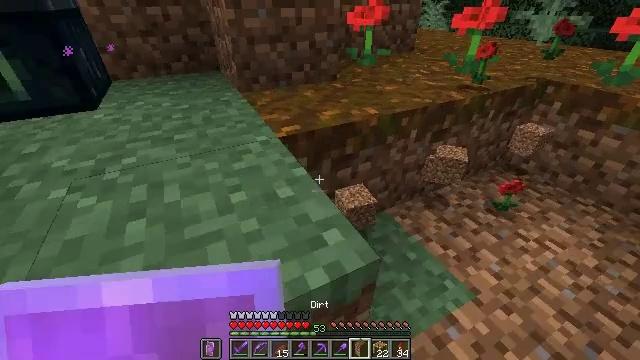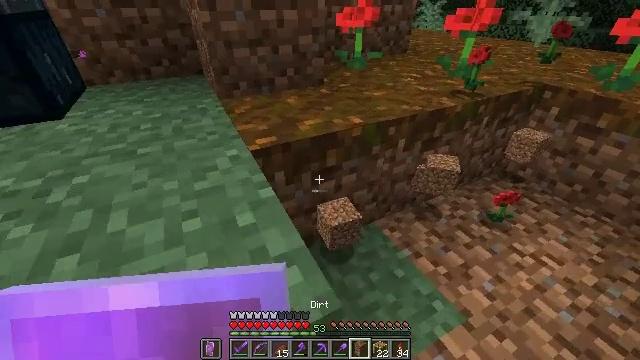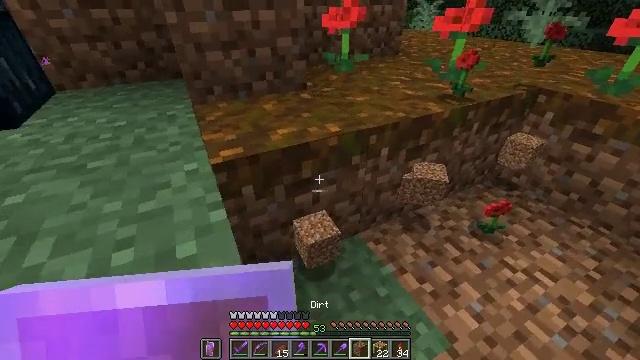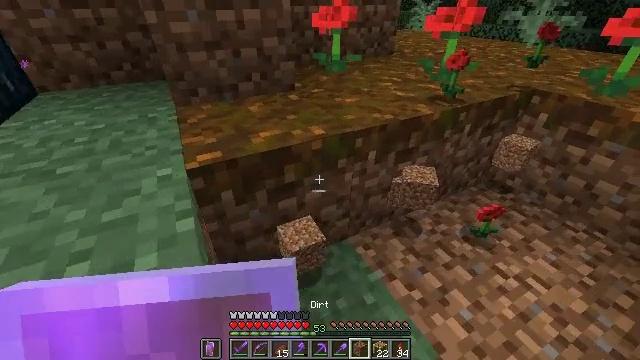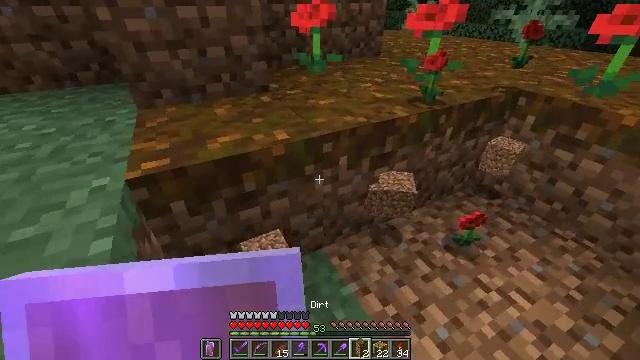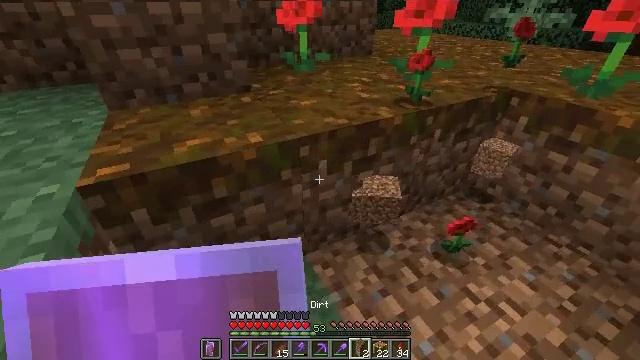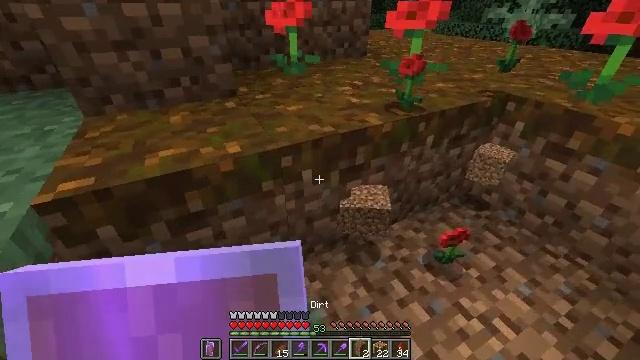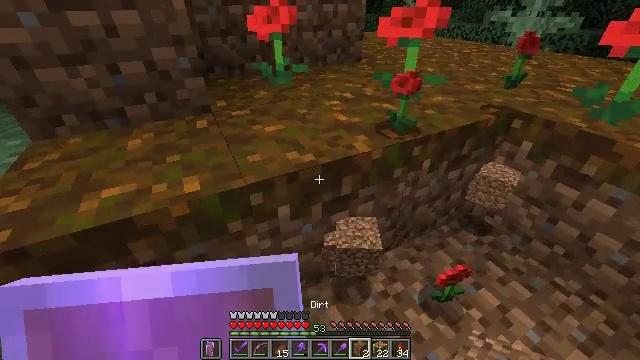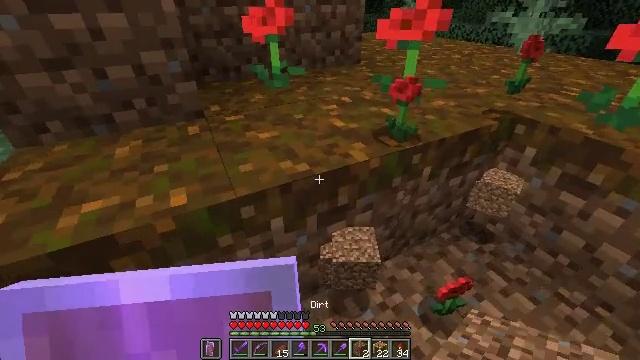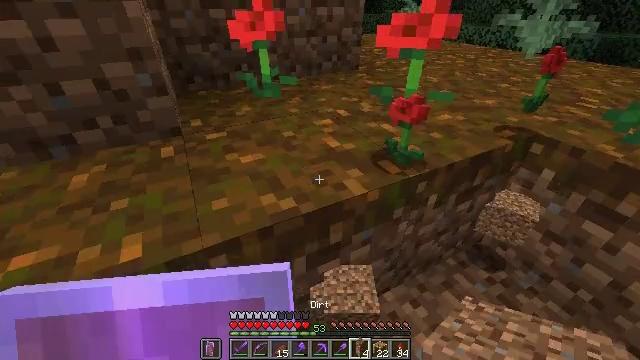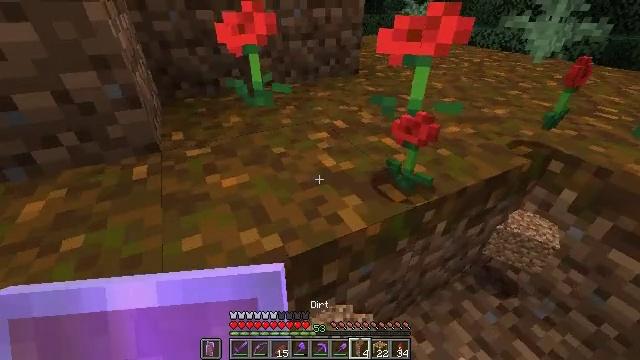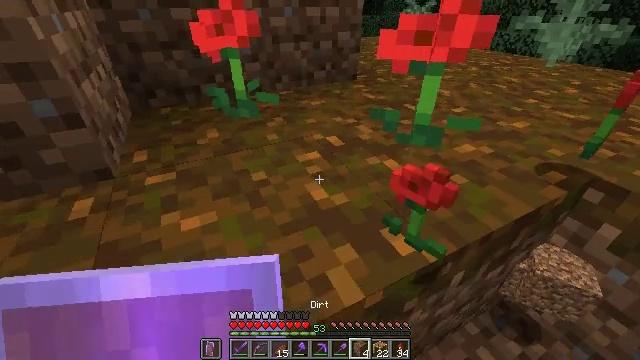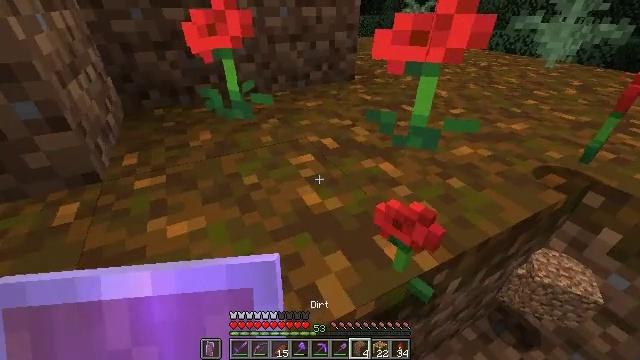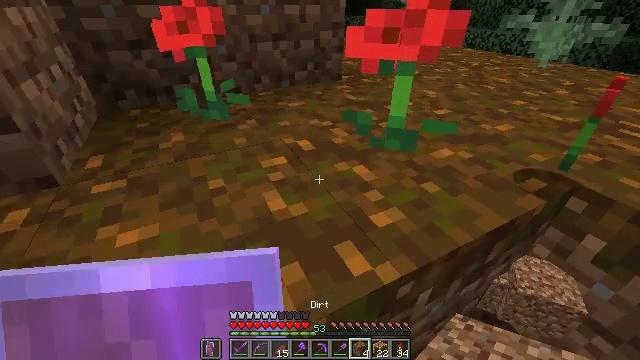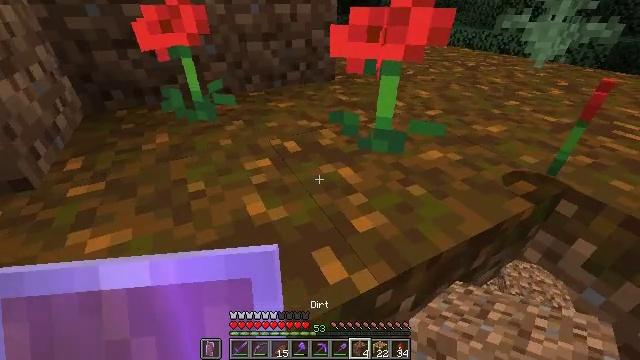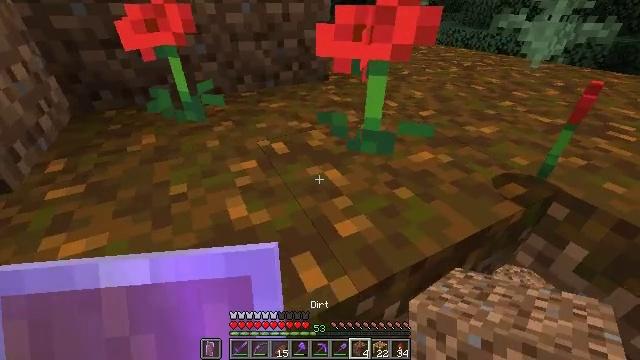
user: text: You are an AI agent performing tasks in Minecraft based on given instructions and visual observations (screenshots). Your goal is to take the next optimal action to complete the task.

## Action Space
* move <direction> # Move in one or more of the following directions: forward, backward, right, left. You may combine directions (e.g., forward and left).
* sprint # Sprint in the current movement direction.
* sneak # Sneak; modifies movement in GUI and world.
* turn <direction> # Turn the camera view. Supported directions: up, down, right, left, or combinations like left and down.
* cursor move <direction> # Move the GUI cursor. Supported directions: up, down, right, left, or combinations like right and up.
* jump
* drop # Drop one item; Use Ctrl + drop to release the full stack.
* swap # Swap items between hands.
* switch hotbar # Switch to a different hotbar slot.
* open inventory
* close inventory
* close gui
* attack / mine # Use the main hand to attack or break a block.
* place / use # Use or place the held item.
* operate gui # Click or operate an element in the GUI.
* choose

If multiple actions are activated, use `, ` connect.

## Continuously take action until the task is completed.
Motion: motion action
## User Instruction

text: Collect fragments by breaking the glass pane.
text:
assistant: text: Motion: move forward and move right
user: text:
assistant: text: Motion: move forward and move right
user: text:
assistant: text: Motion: move forward and move right
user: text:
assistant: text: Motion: move forward and move right
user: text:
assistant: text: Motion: move forward and move right
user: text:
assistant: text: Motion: move forward
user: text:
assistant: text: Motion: move forward
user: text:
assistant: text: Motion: move forward
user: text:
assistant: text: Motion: move forward
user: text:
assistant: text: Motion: move forward
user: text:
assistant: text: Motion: move forward
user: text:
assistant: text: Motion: move forward
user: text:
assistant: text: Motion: move forward
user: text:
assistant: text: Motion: move forward
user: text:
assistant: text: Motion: move forward
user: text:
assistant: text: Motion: move forward
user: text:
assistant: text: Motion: move forward
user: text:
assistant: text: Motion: move forward
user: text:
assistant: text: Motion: move forward
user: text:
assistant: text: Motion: move forward
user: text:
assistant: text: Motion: move forward, jump
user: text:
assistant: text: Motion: move forward, jump
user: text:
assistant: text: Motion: move forward, jump
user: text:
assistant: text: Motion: move forward, jump
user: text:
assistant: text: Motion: move forward, jump
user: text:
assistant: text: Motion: move forward
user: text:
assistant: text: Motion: move forward
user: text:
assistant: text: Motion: move forward
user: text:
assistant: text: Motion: move forward
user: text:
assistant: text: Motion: move forward, turn left